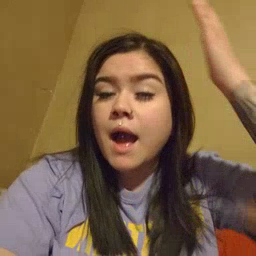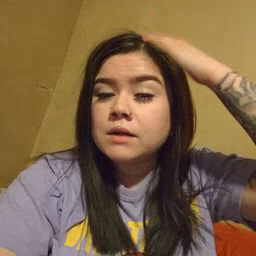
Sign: hat